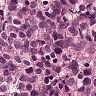
Metastatic tissue present: yes